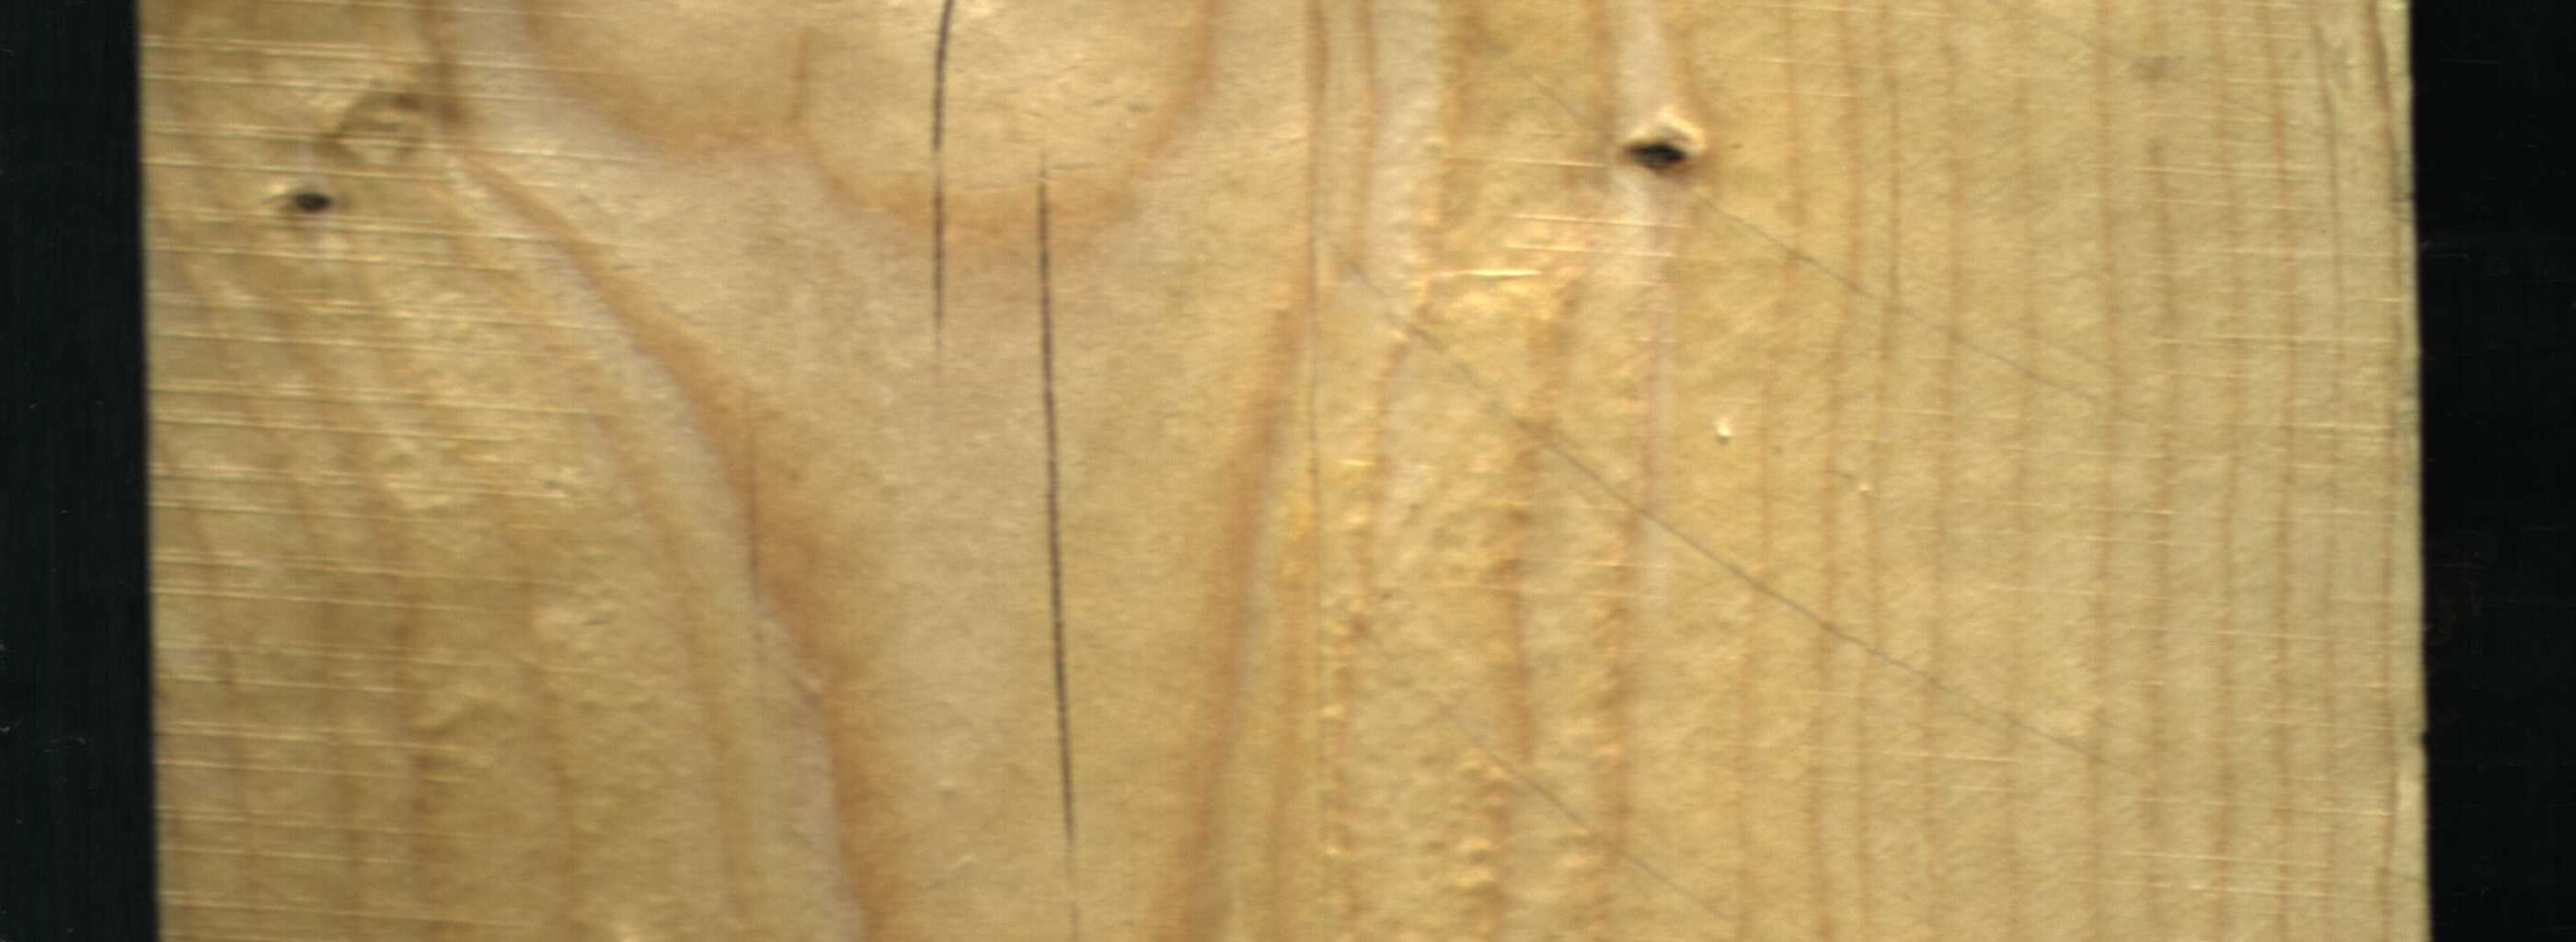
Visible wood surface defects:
Crack
Crack
Dead_Knot
Dead_Knot